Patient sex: M
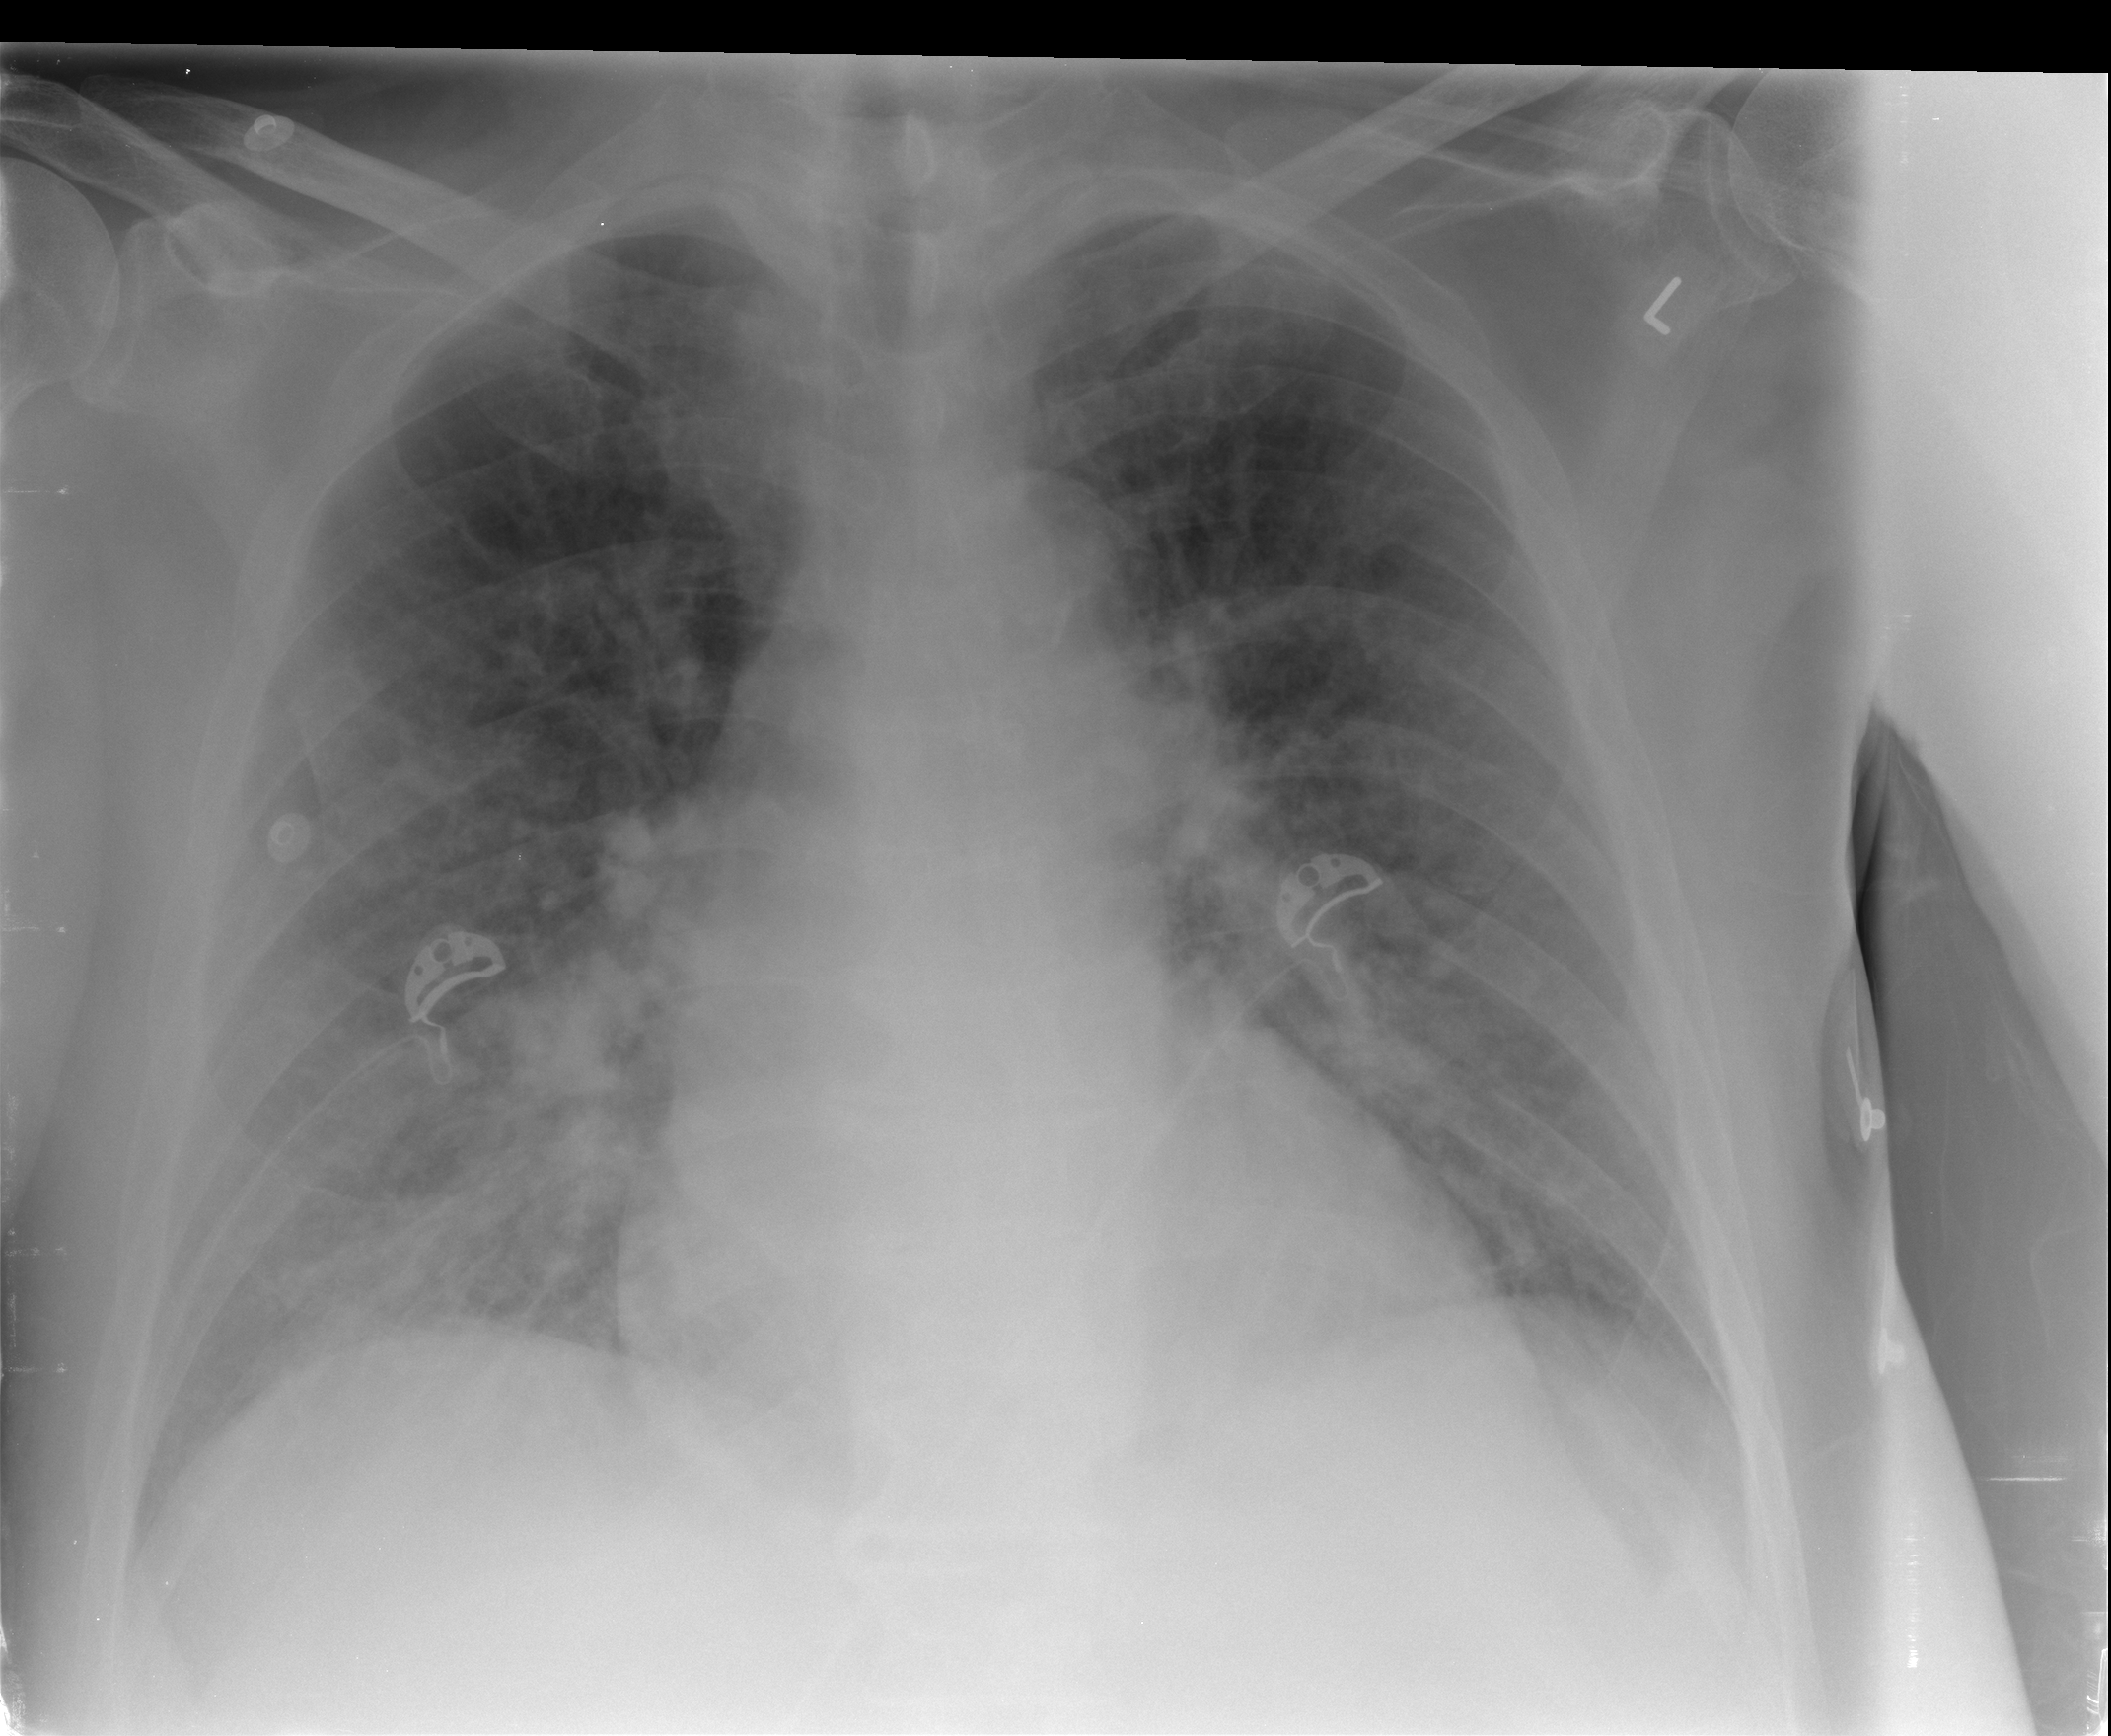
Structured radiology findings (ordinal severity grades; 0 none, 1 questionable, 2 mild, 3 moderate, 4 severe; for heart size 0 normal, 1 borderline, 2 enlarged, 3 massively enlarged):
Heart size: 0
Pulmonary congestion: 2
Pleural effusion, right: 0
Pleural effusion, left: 0
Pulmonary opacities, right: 2
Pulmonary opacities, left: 0
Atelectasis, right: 0
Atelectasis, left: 0